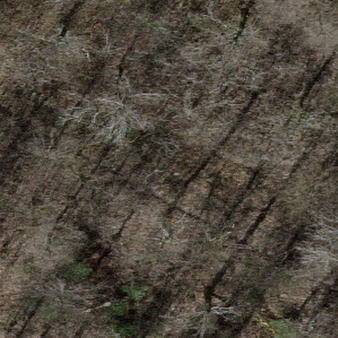
Label: other